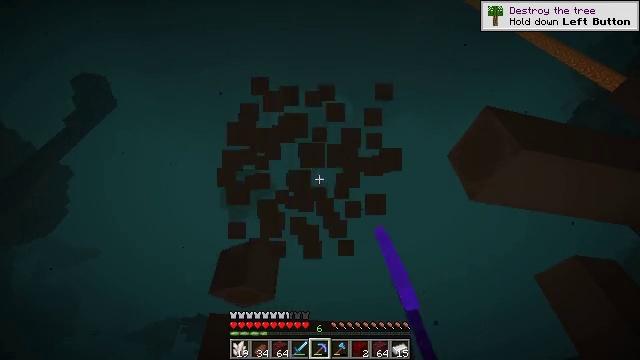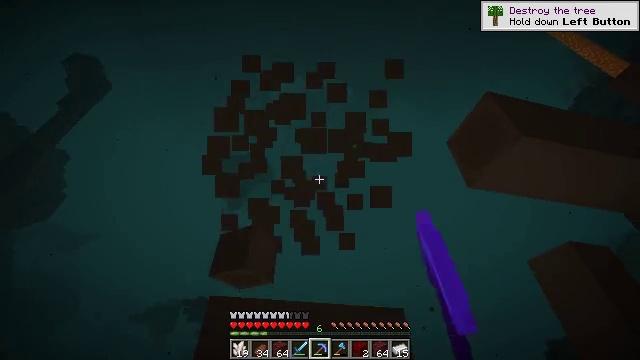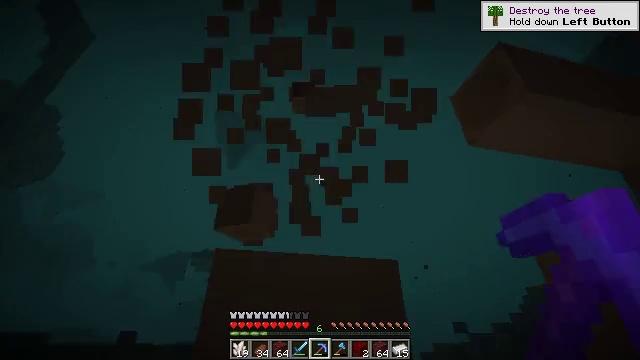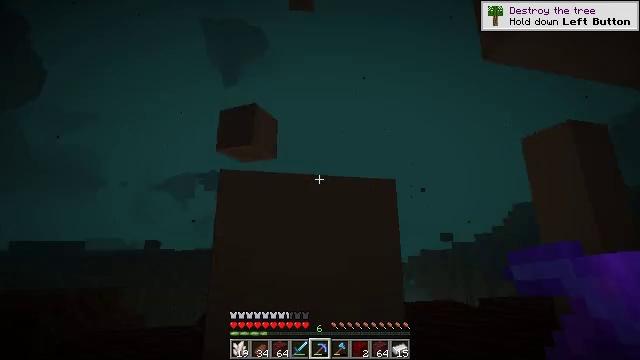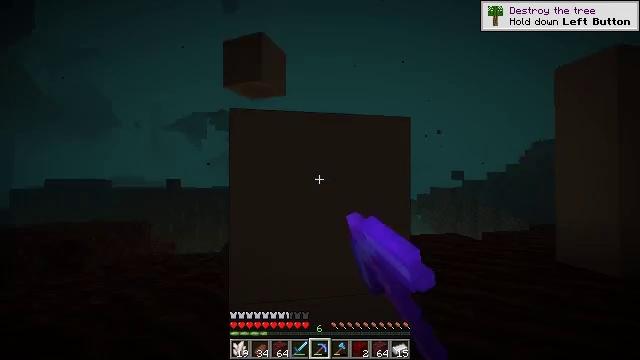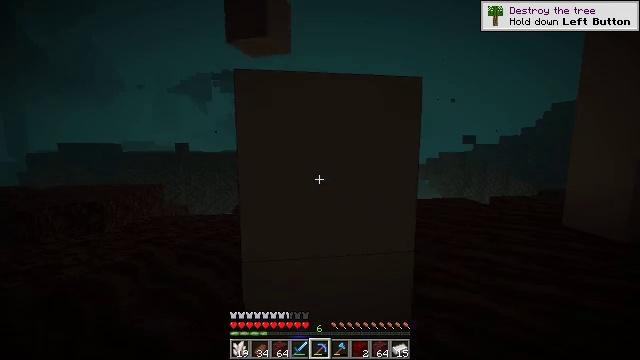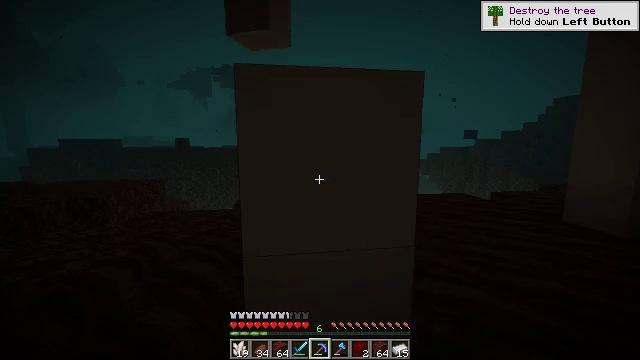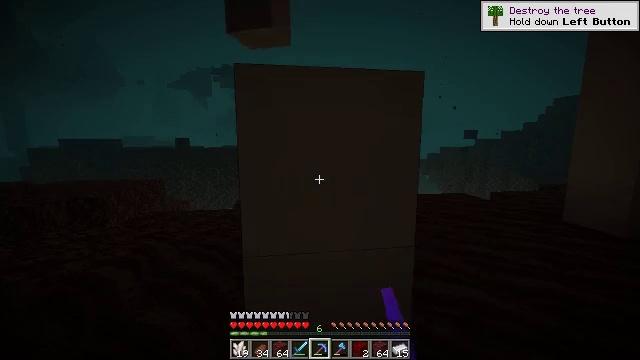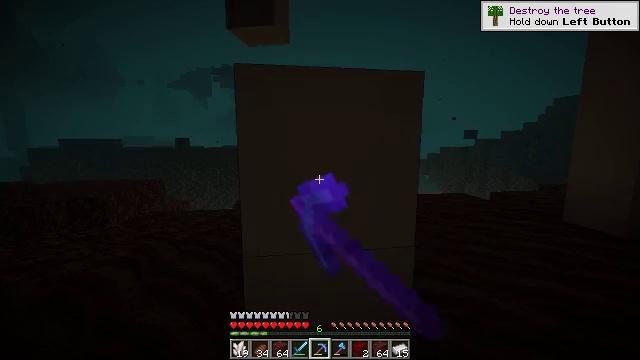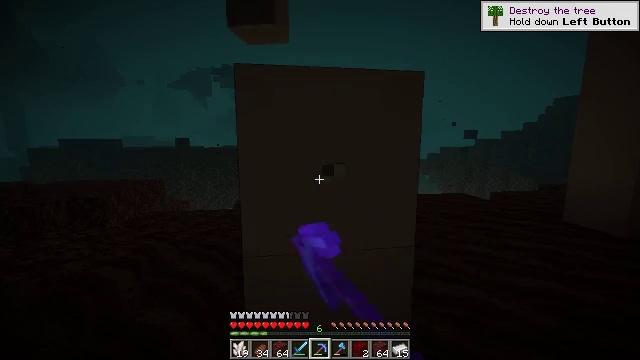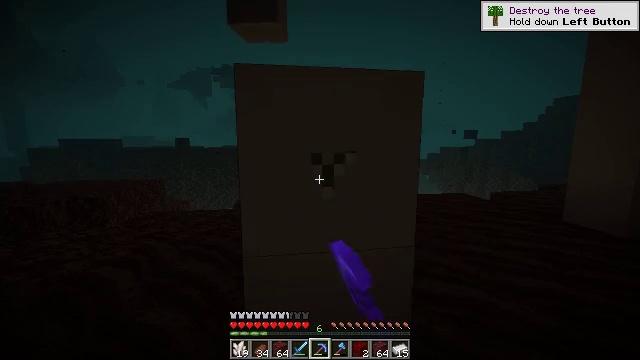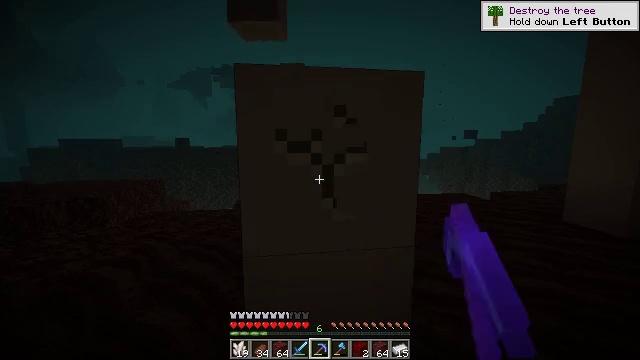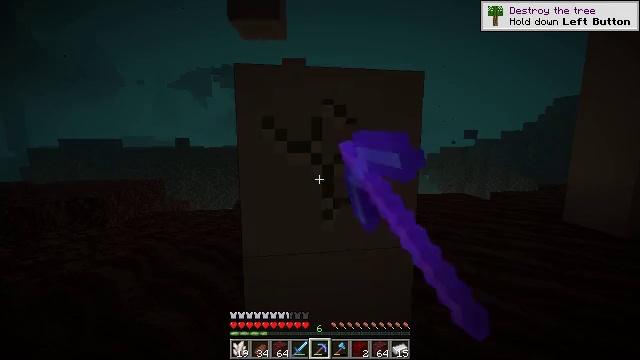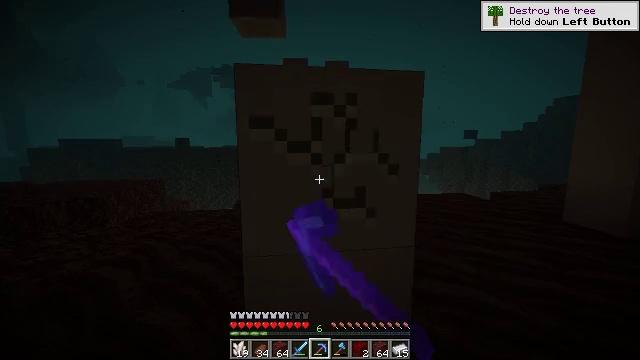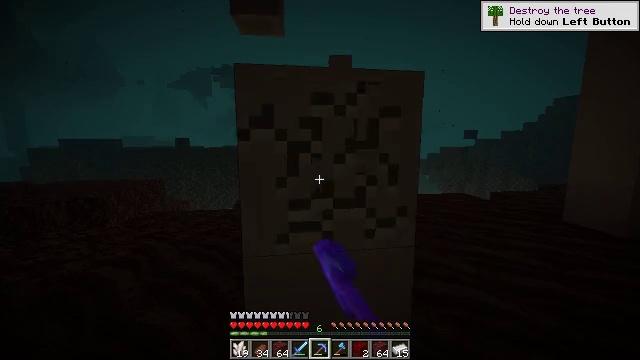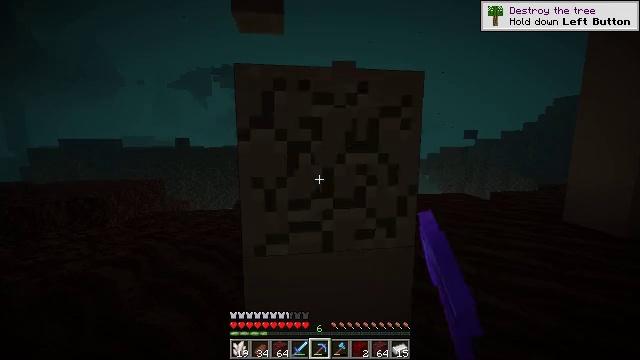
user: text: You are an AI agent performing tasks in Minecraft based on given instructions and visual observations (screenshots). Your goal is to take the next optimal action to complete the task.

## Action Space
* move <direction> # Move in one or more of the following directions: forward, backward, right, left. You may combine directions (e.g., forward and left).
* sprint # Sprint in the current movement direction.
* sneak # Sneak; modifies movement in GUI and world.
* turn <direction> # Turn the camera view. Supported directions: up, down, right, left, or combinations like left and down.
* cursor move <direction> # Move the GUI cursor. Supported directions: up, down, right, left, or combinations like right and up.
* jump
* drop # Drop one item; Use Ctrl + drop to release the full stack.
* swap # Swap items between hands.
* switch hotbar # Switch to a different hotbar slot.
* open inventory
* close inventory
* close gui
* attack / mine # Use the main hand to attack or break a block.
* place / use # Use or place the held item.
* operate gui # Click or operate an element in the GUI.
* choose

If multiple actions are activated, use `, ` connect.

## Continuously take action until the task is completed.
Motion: motion action
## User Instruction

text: Gather bone block for bone meal.
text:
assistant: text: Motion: turn down, attack / mine
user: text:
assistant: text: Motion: turn down, attack / mine
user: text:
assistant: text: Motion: turn down, attack / mine
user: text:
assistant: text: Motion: turn left and down, attack / mine
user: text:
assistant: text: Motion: turn left and down, attack / mine
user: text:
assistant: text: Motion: turn down, attack / mine
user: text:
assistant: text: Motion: attack / mine
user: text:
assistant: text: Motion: attack / mine
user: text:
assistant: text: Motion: attack / mine
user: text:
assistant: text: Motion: attack / mine
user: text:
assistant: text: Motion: attack / mine
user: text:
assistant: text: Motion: attack / mine
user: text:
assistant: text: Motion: attack / mine
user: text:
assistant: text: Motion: attack / mine
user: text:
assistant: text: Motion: attack / mine
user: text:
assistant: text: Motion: attack / mine
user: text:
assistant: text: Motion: attack / mine
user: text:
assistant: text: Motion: attack / mine
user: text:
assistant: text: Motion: attack / mine
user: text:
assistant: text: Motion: attack / mine
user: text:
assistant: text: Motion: attack / mine
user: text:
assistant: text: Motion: turn down, attack / mine
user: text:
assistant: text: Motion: turn down, attack / mine
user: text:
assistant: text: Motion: turn down, attack / mine
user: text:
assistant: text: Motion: turn down, attack / mine
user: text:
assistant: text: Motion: attack / mine
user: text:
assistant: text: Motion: attack / mine
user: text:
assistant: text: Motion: attack / mine
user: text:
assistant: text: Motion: attack / mine
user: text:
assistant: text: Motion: attack / mine